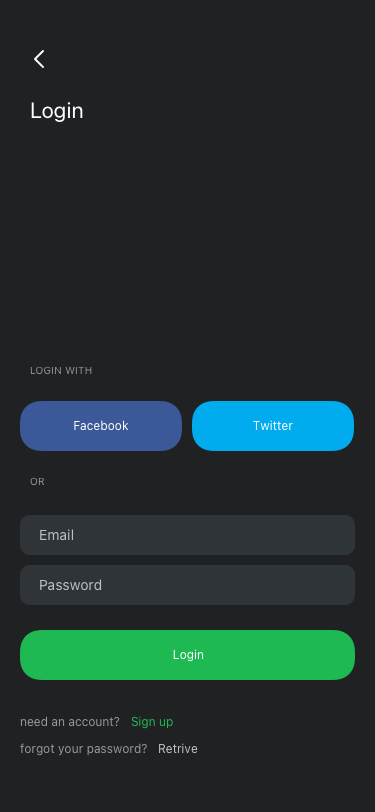
Text in this UI design:
forgot your password?
Retrive
need an account?
Sign up
OR
LOGIN WITH
Login